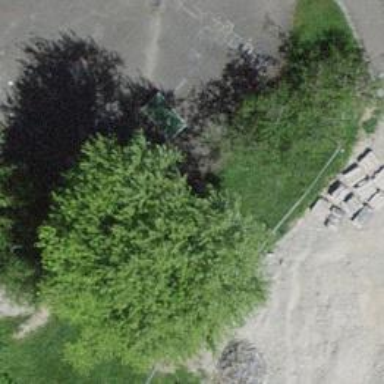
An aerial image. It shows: Avenue of broadleaved trees.